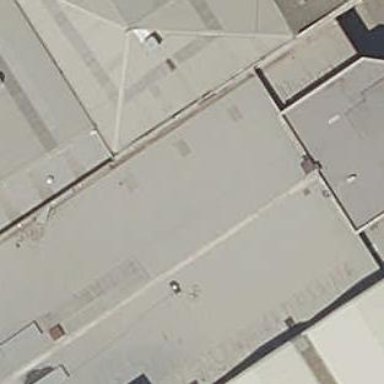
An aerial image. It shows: Industrial building.